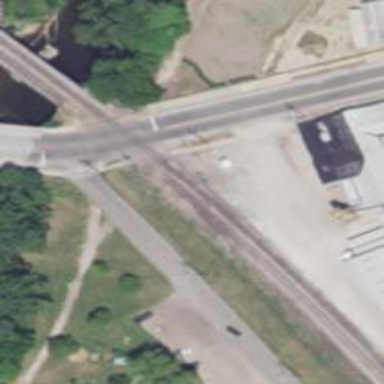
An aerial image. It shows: Level crossing along the railway.